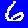
Digit: 6